Chest X-ray. View position: PA
Patient age: 65
Patient sex: M
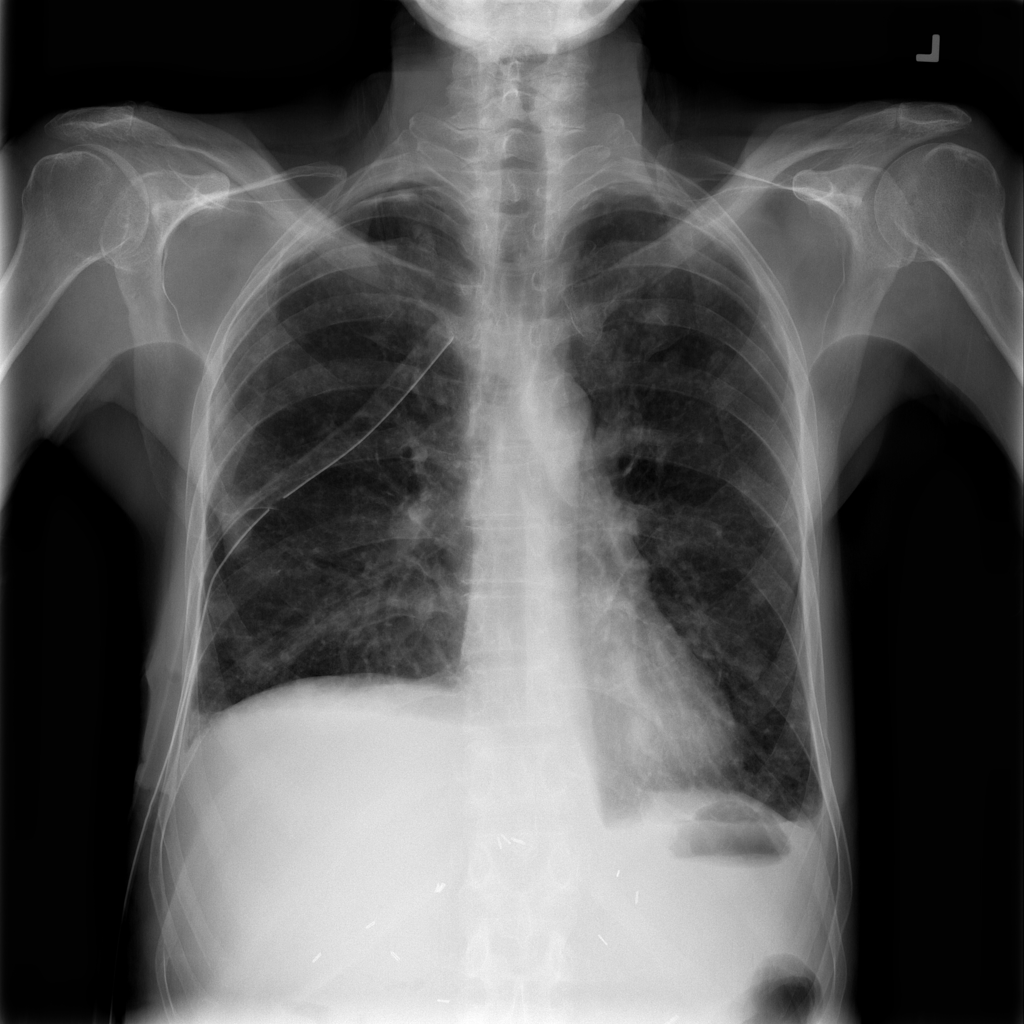
Finding: Pneumothorax